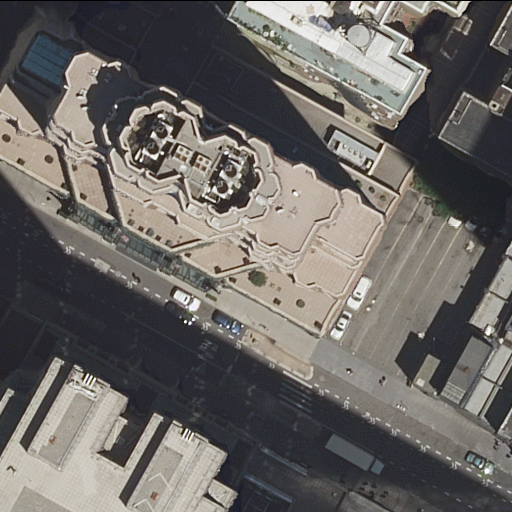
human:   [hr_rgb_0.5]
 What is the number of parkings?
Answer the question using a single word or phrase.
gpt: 1

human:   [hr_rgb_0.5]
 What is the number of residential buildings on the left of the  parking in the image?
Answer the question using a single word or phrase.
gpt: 5

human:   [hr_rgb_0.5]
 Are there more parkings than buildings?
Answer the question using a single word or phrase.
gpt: no

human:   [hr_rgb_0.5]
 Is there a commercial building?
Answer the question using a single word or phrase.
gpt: no

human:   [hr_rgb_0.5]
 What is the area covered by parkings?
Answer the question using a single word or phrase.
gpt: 1295m2

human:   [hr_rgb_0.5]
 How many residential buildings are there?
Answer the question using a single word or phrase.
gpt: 10

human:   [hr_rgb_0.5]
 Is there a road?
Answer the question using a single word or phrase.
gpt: yes

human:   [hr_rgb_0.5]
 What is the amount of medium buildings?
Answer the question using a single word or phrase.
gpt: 3

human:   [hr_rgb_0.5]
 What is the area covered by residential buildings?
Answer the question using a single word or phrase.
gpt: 6366m2

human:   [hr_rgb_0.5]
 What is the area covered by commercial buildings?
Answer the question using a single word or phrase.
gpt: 0m2

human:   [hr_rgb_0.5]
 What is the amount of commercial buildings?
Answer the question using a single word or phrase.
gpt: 0

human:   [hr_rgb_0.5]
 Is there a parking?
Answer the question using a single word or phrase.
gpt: yes

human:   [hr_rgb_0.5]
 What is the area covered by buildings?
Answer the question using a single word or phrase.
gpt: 6366m2

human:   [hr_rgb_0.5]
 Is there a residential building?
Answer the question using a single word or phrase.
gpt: yes

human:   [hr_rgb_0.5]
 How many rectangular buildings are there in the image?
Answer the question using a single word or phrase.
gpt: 4

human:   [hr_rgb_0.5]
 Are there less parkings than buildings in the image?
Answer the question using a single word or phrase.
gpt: yes

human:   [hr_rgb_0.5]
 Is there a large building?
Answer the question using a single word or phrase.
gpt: yes

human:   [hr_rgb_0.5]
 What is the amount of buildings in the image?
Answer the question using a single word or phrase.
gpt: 10

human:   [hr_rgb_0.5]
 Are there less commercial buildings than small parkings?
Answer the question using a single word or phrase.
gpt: no

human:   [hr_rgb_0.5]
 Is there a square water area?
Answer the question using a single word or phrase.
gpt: no

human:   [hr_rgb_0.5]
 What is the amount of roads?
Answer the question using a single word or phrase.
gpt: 5

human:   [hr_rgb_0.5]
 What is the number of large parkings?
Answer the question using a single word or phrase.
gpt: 1

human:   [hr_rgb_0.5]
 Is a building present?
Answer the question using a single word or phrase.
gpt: yes

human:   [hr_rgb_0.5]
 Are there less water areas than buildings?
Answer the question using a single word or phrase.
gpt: yes

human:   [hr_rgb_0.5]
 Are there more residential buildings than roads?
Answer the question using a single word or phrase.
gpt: yes

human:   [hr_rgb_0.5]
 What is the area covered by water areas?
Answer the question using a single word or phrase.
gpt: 0m2

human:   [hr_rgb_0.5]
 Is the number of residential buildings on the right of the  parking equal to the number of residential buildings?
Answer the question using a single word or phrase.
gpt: no

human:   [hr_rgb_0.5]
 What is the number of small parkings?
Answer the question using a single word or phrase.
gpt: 0

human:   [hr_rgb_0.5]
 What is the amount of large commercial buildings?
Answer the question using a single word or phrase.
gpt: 0

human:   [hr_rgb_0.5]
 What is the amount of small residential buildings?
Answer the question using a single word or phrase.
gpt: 4

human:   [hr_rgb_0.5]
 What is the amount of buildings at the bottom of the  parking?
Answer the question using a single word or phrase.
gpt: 5

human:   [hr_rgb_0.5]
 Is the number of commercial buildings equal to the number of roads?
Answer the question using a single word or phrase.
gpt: no

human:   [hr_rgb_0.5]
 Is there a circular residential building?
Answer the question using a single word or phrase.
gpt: no

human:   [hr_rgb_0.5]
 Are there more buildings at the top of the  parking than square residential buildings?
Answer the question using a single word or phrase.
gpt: yes

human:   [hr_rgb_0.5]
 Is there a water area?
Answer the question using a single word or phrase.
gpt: no

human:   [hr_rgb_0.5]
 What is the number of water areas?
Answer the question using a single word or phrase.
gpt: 0

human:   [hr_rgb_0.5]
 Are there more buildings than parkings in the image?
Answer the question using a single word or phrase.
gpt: yes

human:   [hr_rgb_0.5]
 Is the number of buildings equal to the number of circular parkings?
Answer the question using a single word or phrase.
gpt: no

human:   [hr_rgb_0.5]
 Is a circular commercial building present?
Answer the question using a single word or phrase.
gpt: no

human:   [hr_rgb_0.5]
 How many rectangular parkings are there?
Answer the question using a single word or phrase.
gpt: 1

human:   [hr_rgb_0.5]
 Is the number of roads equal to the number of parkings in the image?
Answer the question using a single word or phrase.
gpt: no

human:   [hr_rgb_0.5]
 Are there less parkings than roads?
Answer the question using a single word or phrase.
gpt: yes

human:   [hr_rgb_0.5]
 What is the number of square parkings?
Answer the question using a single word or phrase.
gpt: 0

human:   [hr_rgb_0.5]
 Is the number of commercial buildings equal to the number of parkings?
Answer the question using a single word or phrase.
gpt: no

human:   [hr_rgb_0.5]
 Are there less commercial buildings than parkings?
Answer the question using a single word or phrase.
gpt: yes

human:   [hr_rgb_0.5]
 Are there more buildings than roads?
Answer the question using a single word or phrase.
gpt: yes

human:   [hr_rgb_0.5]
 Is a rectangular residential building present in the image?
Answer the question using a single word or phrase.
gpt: yes

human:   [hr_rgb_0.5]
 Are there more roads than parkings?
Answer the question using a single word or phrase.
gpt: yes

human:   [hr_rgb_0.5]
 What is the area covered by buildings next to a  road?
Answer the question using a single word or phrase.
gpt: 6366m2

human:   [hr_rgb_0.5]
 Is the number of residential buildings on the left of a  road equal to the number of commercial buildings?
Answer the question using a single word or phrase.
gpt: no

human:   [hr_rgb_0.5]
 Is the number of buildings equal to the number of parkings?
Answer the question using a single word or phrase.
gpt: no

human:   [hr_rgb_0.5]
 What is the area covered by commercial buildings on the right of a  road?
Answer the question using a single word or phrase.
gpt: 0m2

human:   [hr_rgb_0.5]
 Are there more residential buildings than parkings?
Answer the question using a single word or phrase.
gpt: yes

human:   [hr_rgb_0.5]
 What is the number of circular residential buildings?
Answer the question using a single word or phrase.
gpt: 0

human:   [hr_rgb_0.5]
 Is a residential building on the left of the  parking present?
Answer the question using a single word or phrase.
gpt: yes

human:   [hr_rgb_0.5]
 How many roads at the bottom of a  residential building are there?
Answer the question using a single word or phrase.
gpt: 4

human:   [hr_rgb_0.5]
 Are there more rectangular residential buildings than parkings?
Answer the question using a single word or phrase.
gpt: yes

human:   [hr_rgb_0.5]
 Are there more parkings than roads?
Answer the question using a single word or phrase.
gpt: no

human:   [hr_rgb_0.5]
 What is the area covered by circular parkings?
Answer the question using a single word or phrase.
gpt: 0m2

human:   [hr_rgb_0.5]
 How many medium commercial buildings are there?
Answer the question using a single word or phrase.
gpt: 0

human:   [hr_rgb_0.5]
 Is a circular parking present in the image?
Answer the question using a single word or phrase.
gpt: no

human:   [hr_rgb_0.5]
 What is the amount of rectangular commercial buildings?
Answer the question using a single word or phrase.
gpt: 0

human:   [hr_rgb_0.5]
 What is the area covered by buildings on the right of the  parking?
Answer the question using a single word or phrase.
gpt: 203m2

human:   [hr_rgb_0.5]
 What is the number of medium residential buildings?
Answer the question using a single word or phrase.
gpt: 3